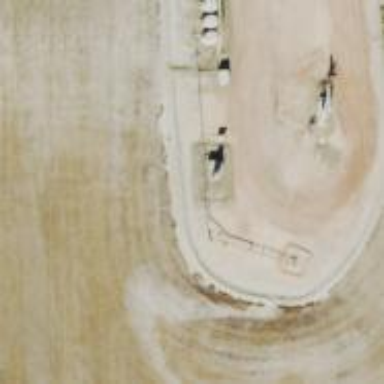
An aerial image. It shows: Storage tank with man-made structure.